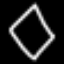
Label: diamond